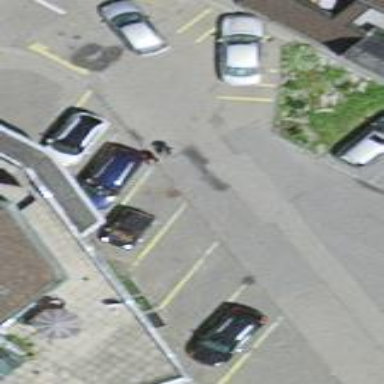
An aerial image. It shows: Parking available on the street side.